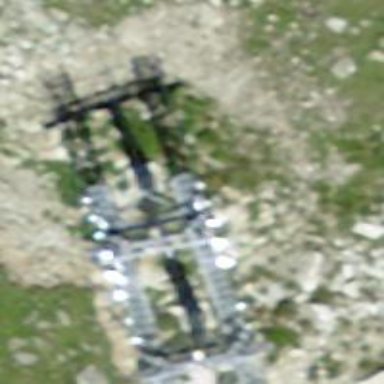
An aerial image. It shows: Pylon for aerialway.